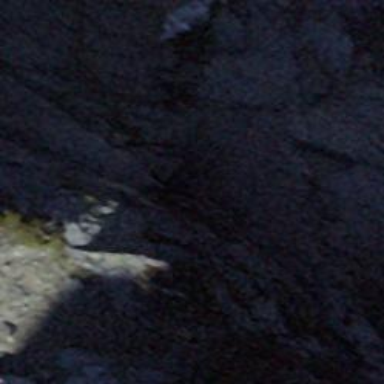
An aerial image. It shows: Cliff in nature.